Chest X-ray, AP view. Patient: 52 years old, sex M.
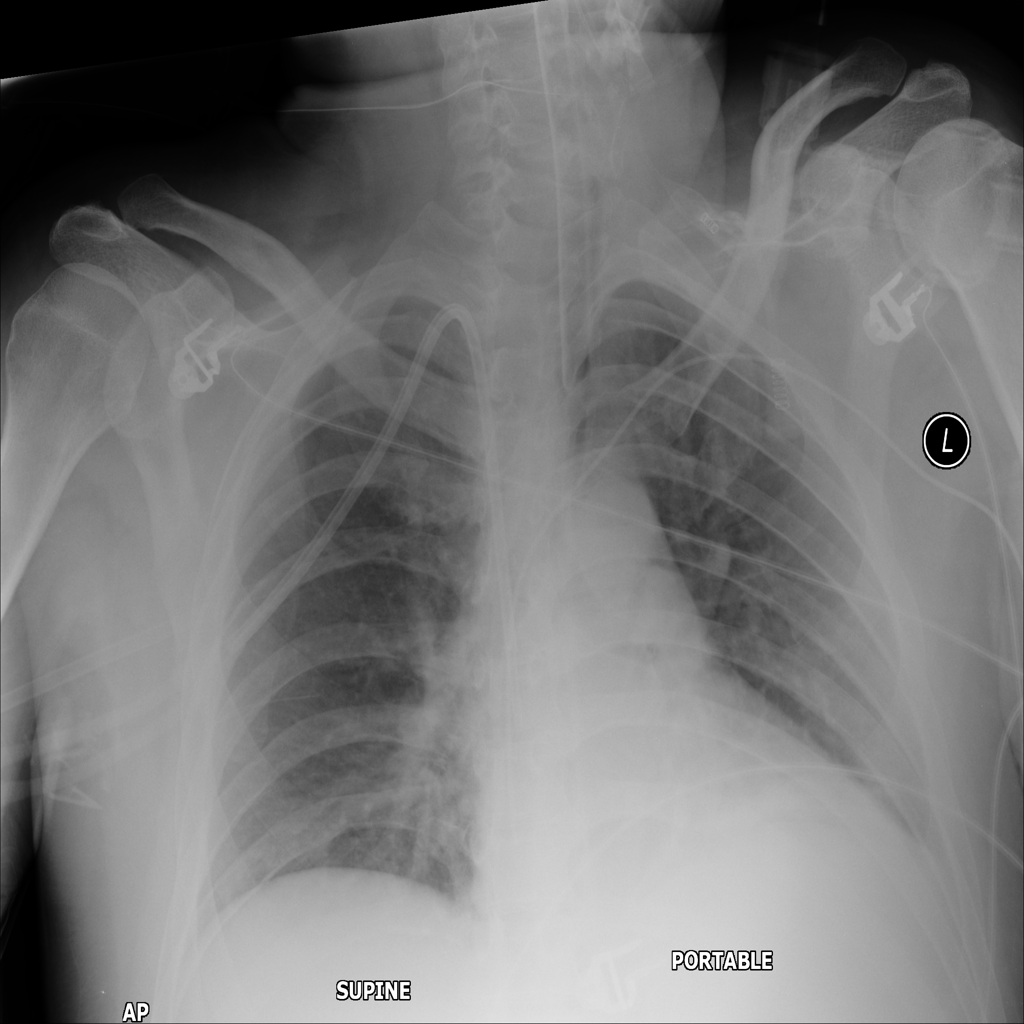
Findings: Atelectasis, Infiltration